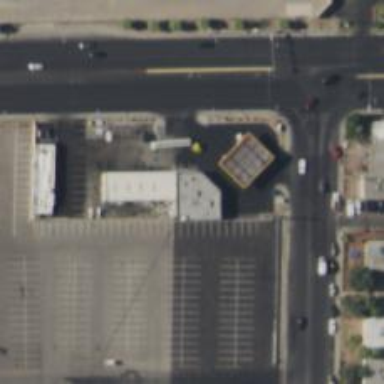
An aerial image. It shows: Convenience shop.